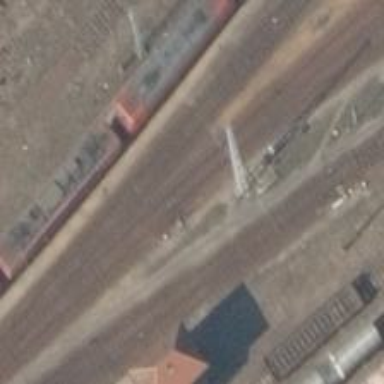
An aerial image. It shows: Railway switch.